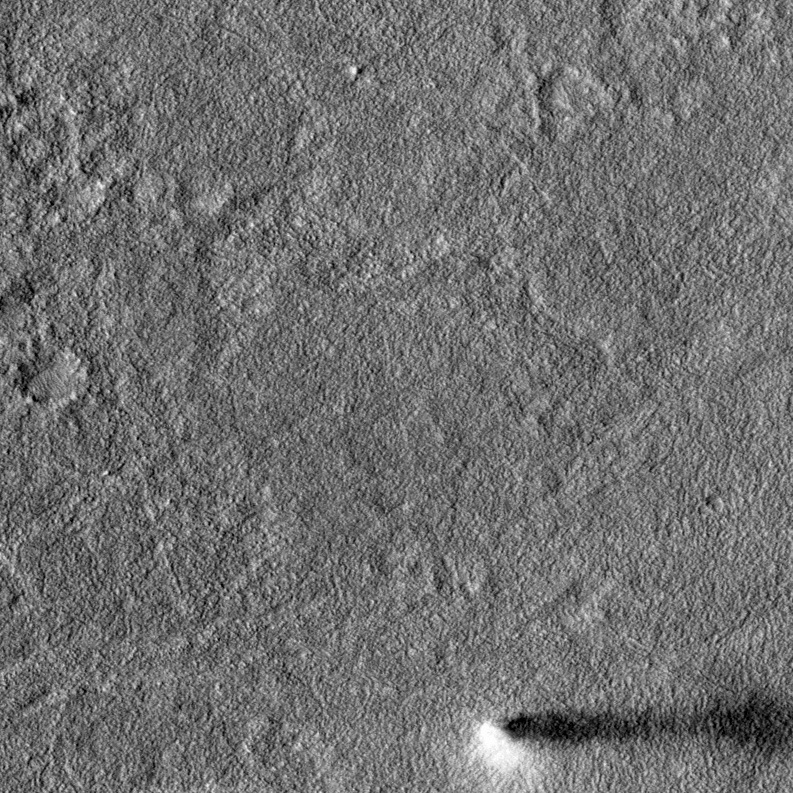
Label: dustdevil